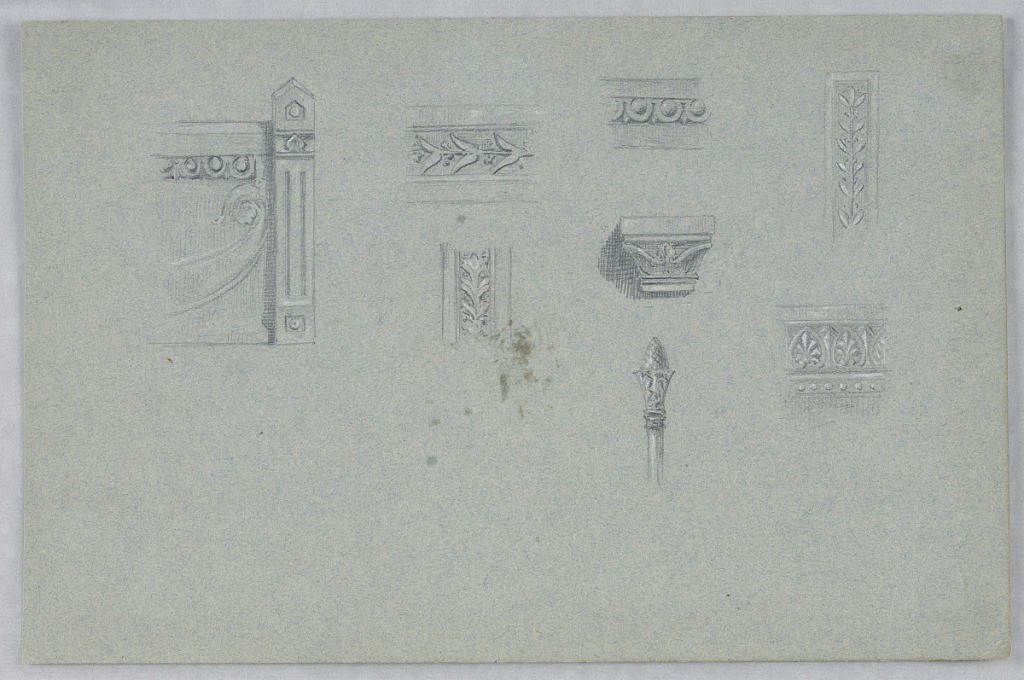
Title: Studies of Architectural Details
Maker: Arnold William Brunner, American, 1857–1925
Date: ca. 1879
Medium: Graphite and white heightening on grey-blue paper
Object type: Drawing
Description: Eight studies of mouldings and wood carvings.